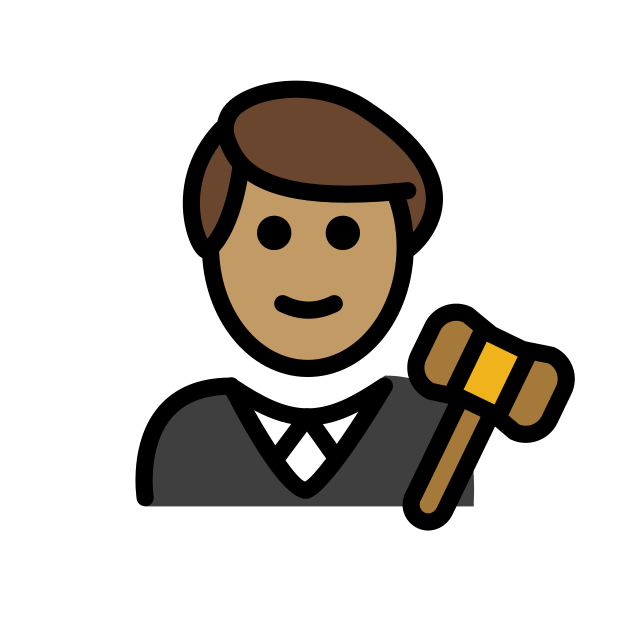
man judge: medium skin tone